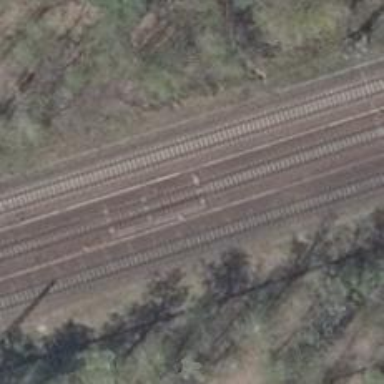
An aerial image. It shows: Railway track with contact line for electrification.